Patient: sex M, age 52
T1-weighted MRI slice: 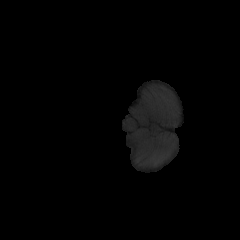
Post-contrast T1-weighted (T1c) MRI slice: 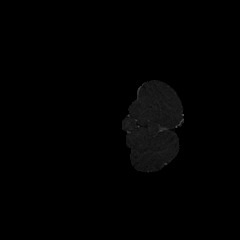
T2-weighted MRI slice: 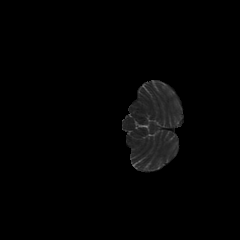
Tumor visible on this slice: no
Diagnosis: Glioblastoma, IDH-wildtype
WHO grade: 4